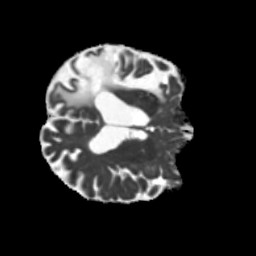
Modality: MD
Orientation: axial
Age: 52
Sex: male
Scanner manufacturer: siemens
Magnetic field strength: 3 T
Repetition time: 5.25 s
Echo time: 0.08 s